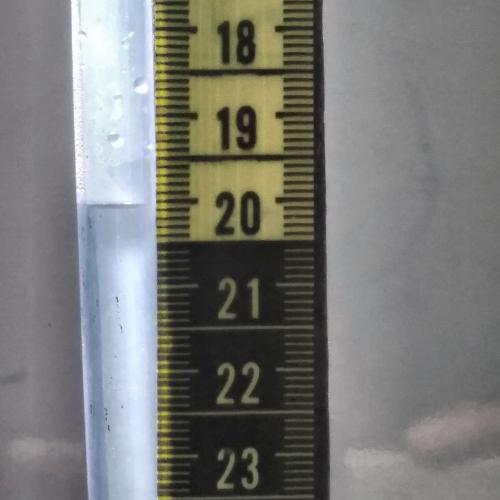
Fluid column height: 20.0 cm